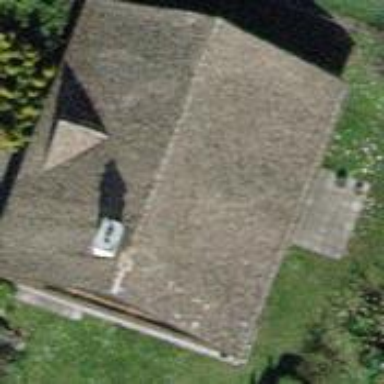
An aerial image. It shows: Building with grey gabled roof.